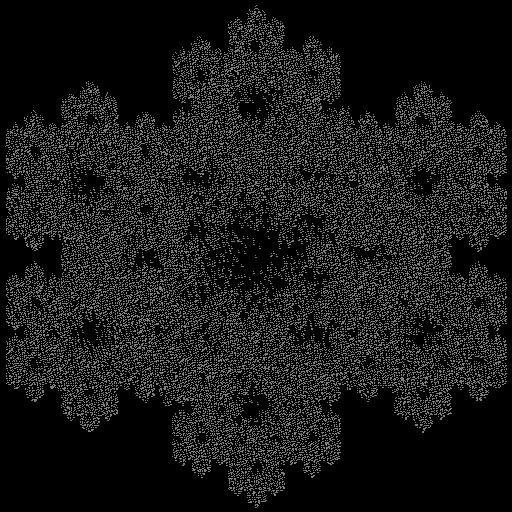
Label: koch_snowflake